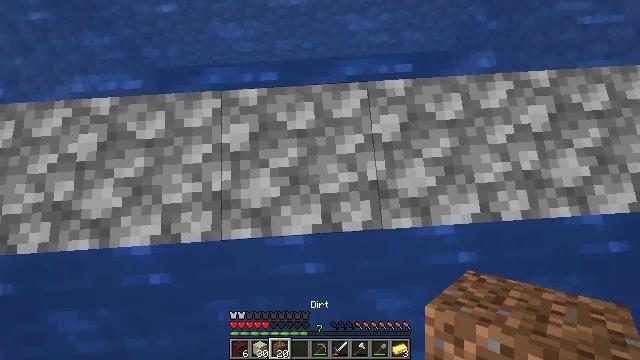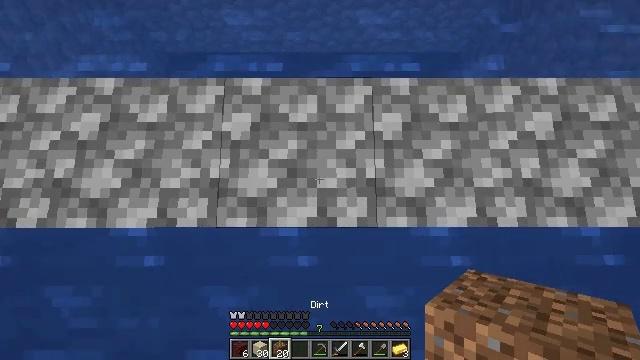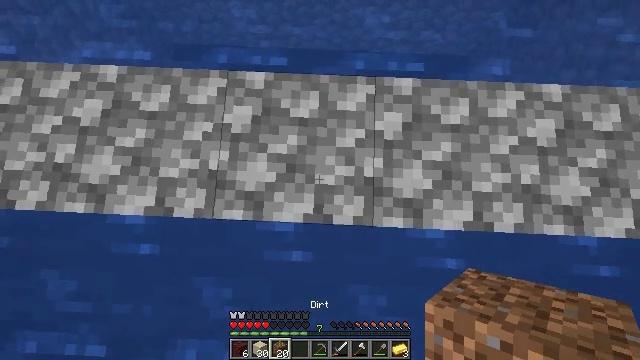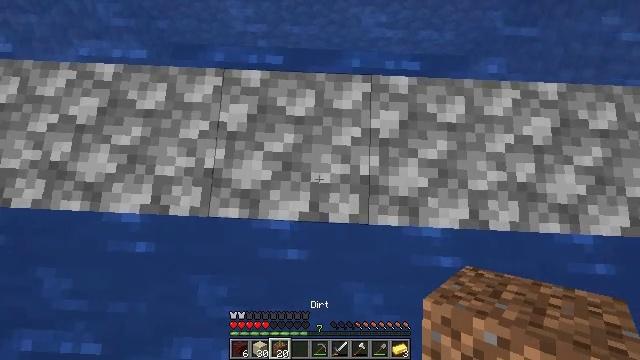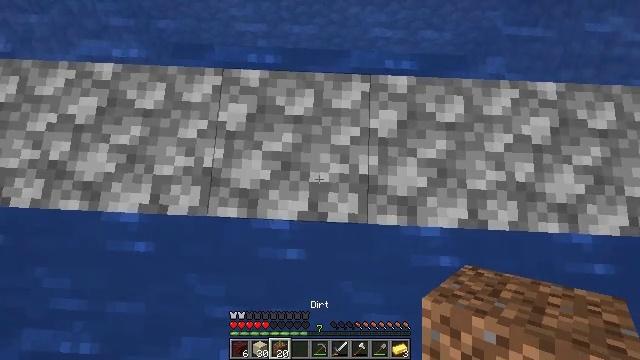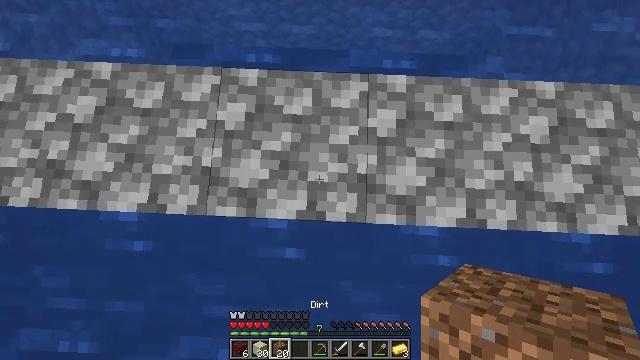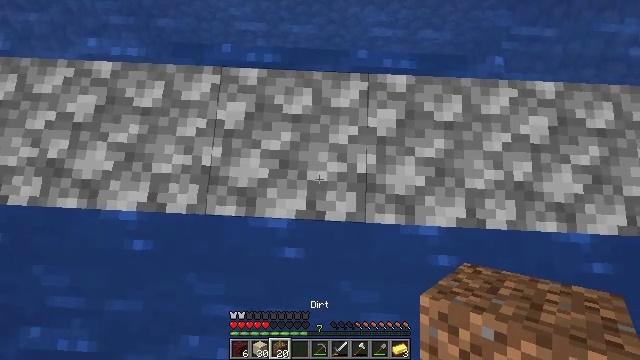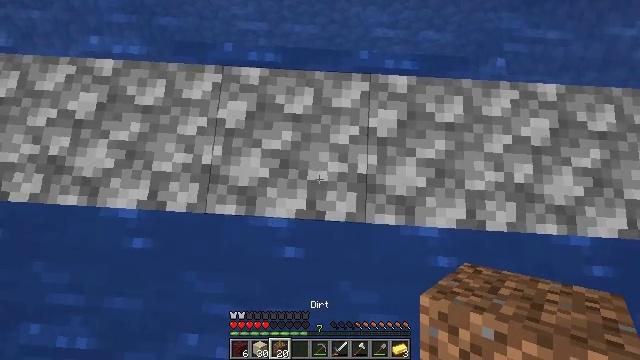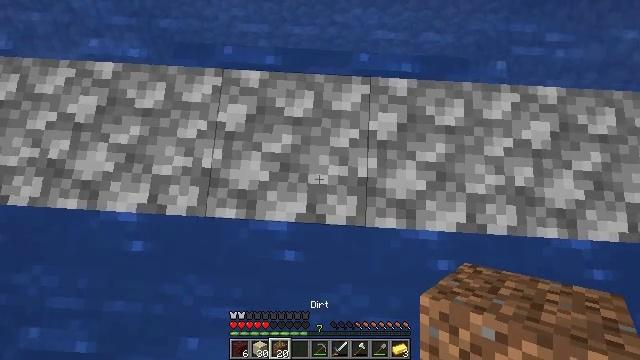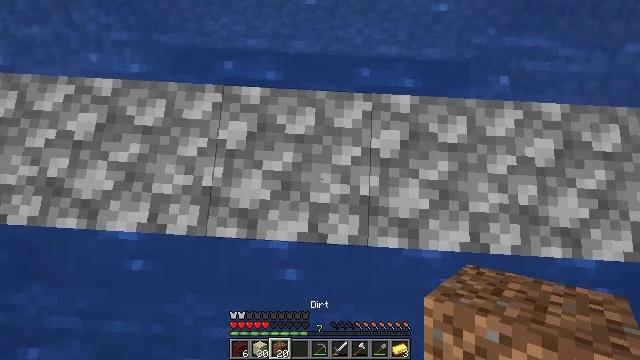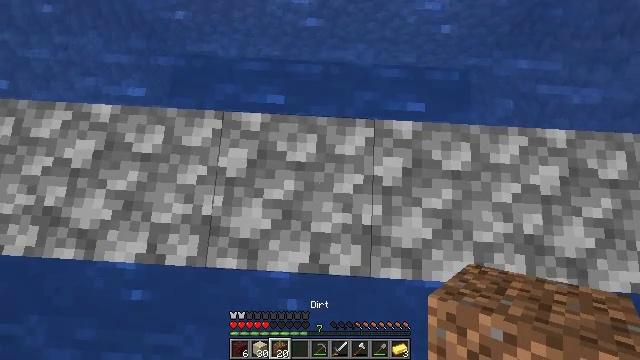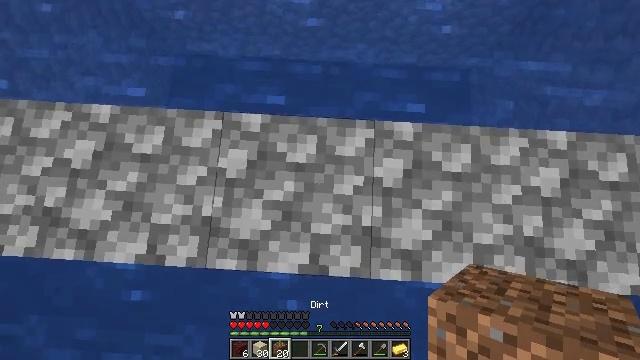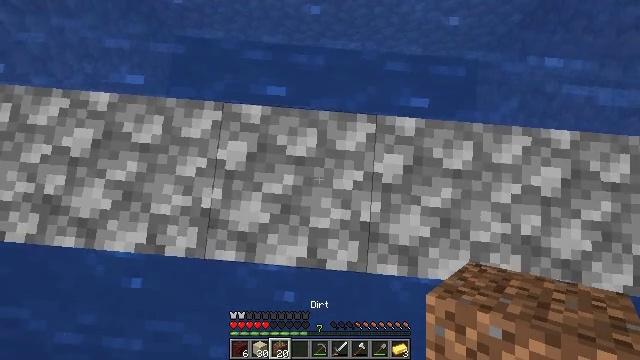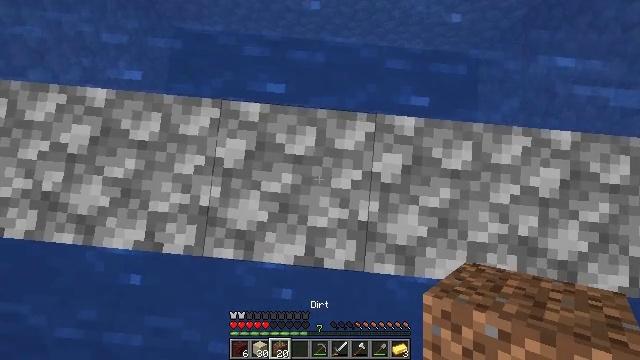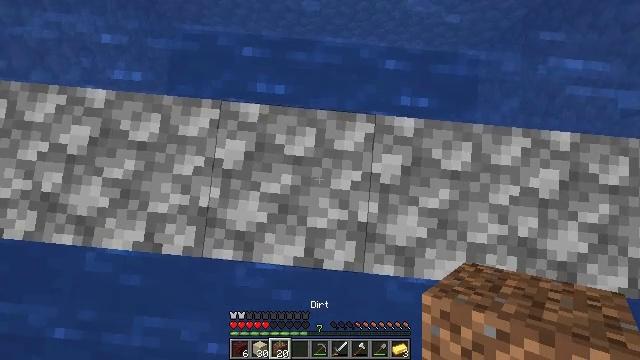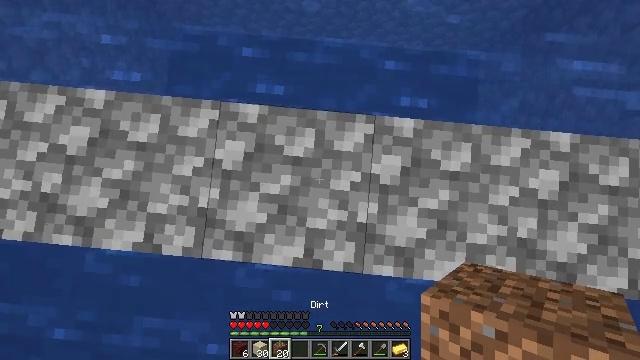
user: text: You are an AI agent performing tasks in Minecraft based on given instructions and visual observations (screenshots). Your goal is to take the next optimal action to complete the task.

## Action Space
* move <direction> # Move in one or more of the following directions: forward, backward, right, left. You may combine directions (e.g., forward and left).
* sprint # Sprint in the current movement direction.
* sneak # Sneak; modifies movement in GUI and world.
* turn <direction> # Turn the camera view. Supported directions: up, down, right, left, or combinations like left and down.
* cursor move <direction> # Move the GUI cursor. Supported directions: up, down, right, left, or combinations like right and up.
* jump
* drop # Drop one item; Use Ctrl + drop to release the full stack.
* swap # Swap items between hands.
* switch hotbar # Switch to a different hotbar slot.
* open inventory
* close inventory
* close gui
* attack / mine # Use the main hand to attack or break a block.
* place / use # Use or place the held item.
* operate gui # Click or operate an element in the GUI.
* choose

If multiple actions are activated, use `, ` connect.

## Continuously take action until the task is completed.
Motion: motion action
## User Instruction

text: Attack the acacia planks to recycle them.
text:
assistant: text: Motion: turn left and down
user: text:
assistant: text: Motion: turn left
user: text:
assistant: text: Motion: no_op
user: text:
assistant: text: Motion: no_op
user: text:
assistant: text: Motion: no_op
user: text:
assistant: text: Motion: no_op
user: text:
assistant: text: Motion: no_op
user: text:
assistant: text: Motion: move forward
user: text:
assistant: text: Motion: move forward
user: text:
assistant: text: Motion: no_op
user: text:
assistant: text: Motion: no_op
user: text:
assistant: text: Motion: turn left and down
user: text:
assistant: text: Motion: turn down
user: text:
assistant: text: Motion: no_op
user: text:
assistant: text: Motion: no_op
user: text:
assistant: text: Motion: no_op
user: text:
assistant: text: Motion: no_op
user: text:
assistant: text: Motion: no_op
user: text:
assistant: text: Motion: no_op
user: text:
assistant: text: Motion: no_op
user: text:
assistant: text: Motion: no_op
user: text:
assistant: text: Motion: no_op
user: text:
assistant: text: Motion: no_op
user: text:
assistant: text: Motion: no_op
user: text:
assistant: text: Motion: no_op
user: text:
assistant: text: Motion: no_op
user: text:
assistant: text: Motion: no_op
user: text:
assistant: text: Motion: no_op
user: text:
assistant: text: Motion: turn right
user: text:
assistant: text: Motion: no_op